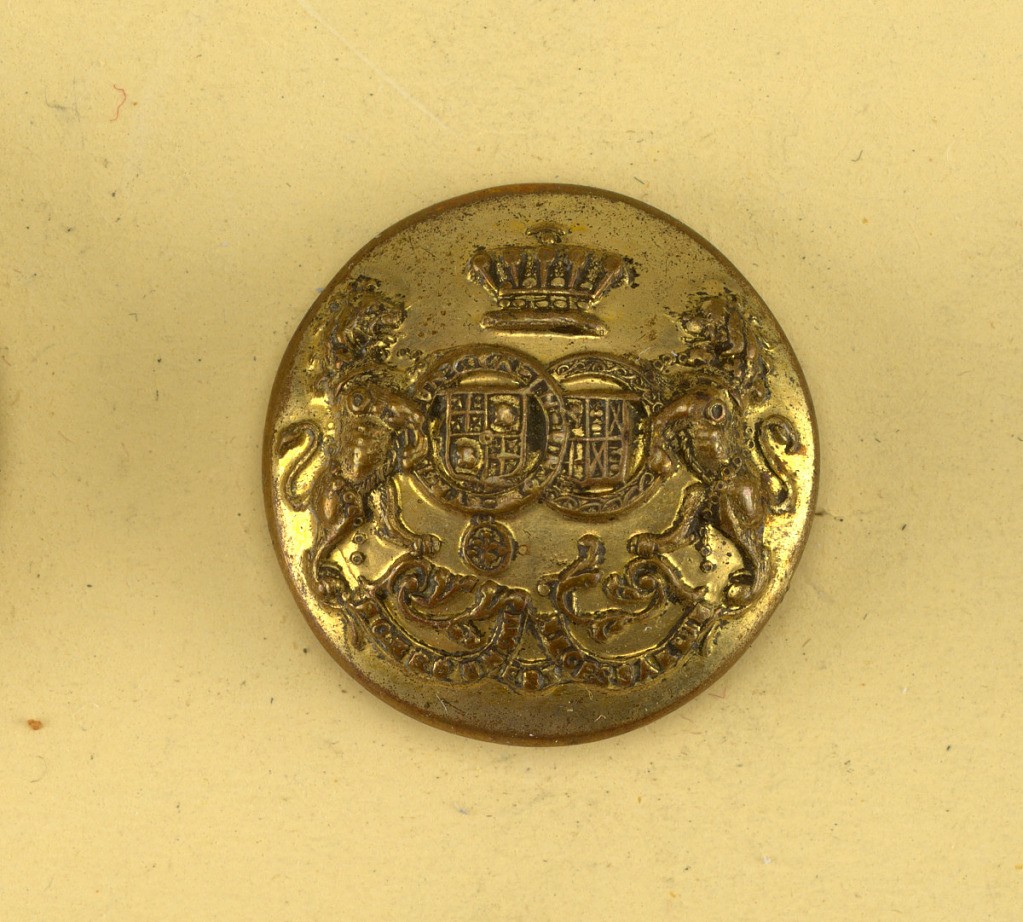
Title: Button
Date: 19th century
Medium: Brass
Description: Convex button showing coat of arms; two sheilds with heraldic devices surrounded by chains, lions supporters crown above and below, ribbon with "Porro unum est necessitarium". Brass back and shank. On reverse, "Firmin and Sons, 153 Strand London".

On card C